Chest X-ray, PA view. Patient: 45 years old, sex F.
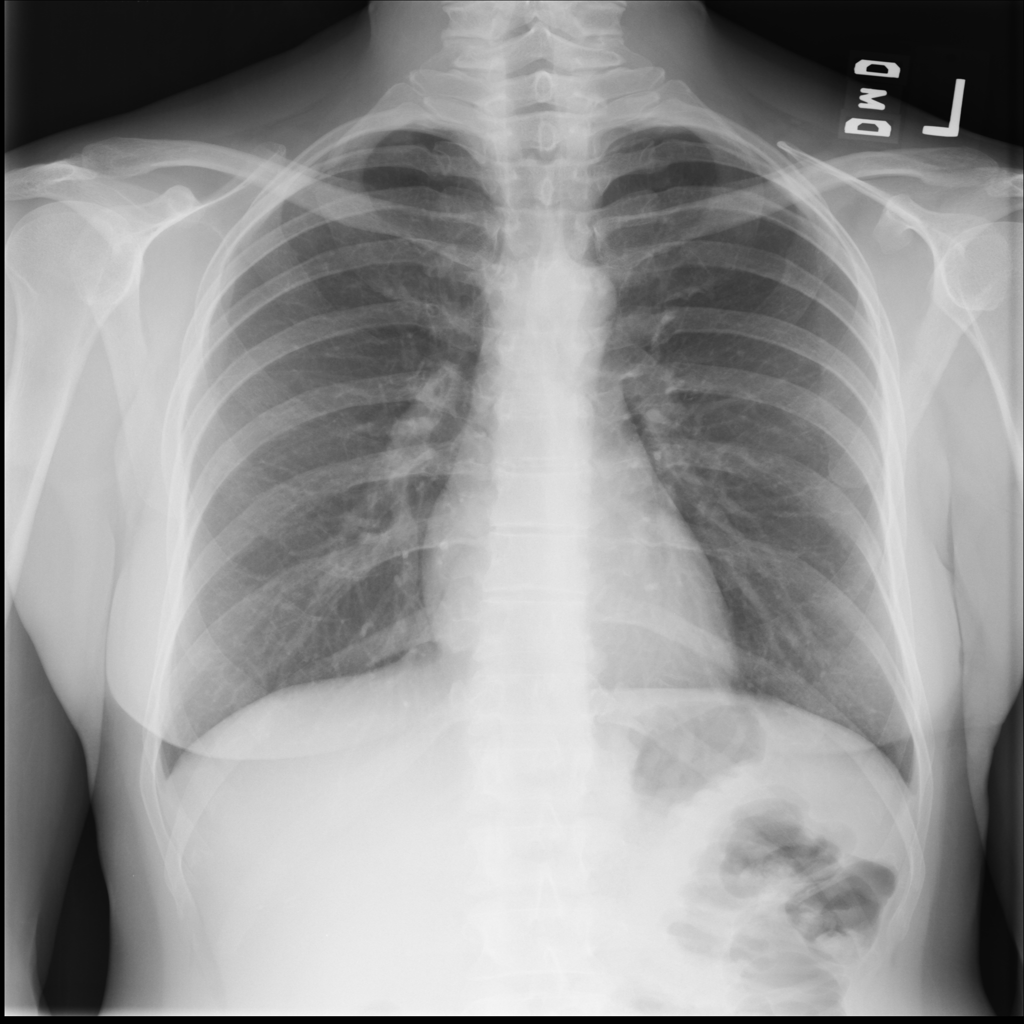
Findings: No Finding